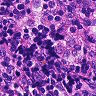
Metastatic tissue present: no